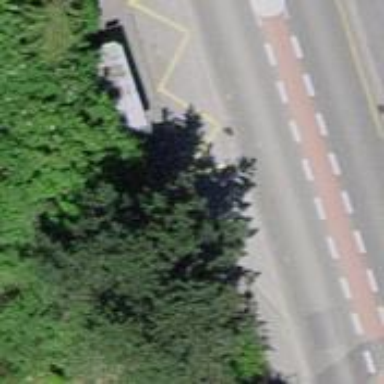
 serving as platform for public transportation."